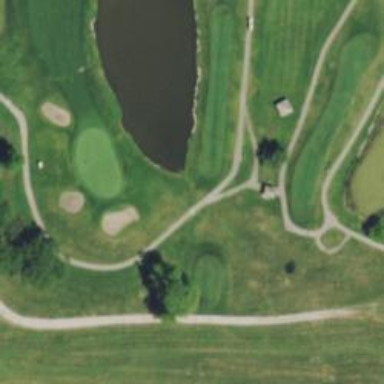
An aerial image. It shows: Path used for both walking and golf.